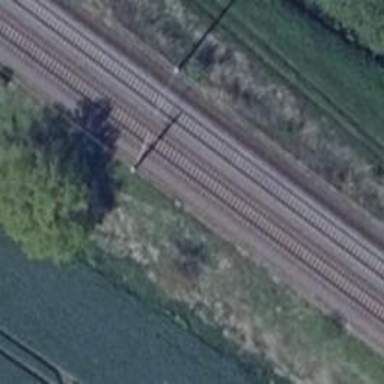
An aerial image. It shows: Railway milestone with catenary mast.